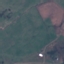
Land use / land cover class: Pasture